Aerial crown-view tile of a tropical tree (Barro Colorado Island, Panama), acquired 20250715:
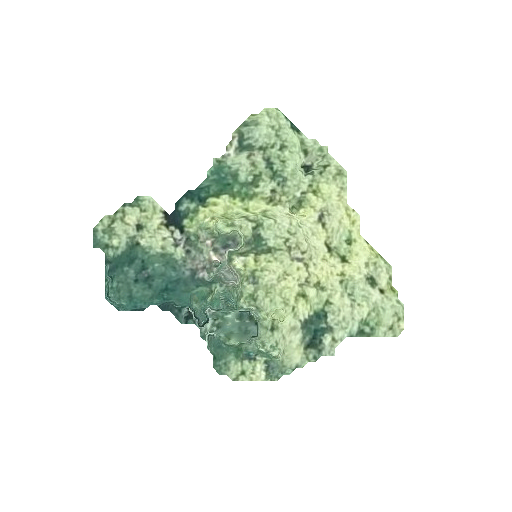
Species: Aspidosperma desmanthum
GBIF accepted scientific name: Aspidosperma desmanthum
Crown area: 72.334 m²